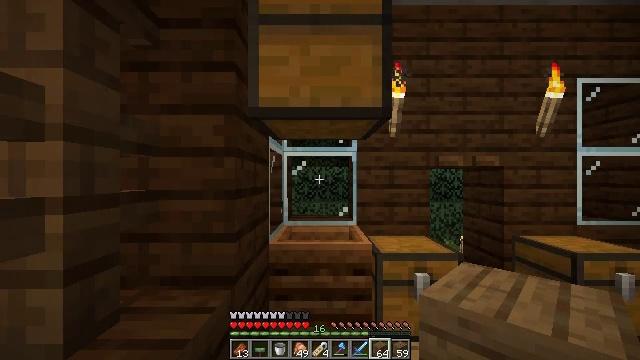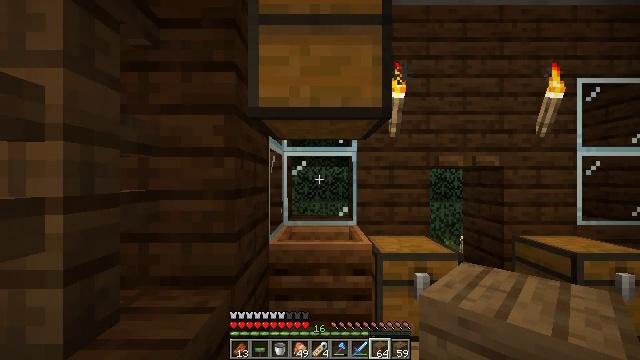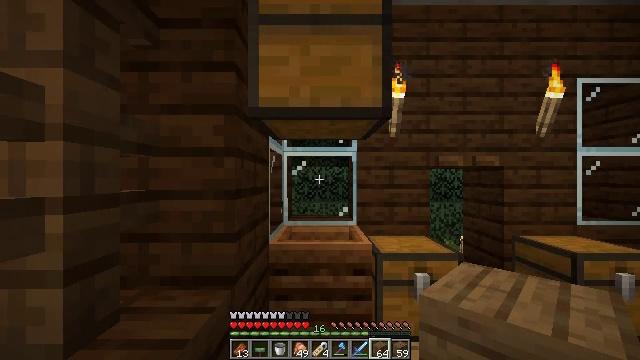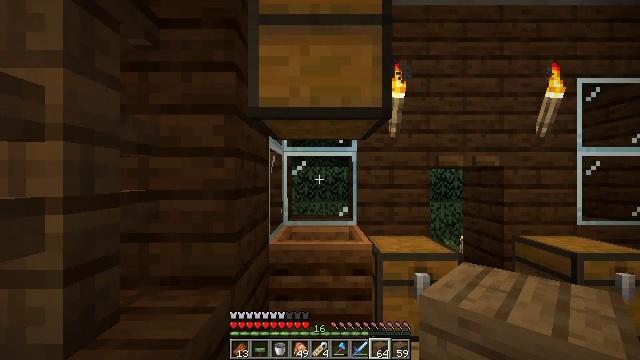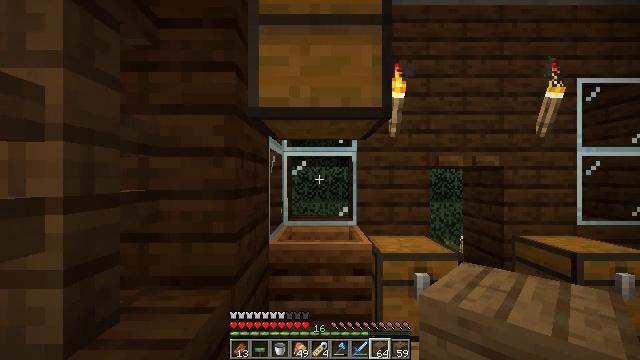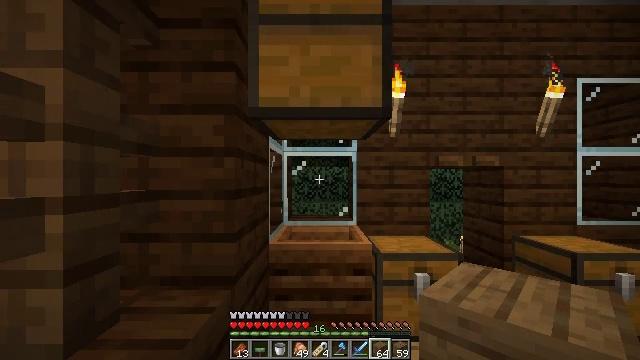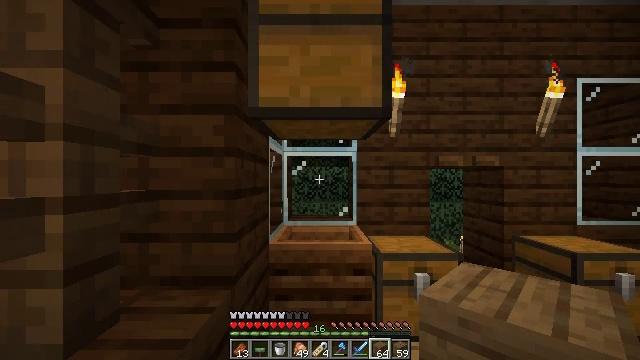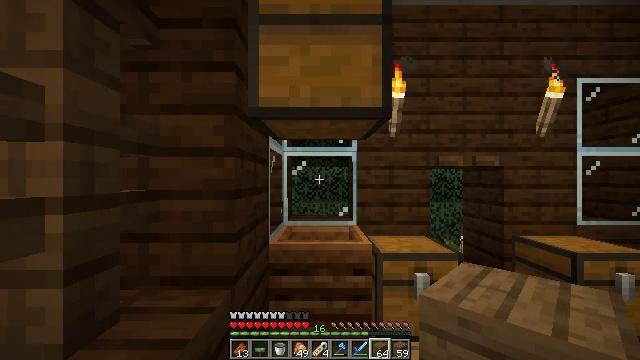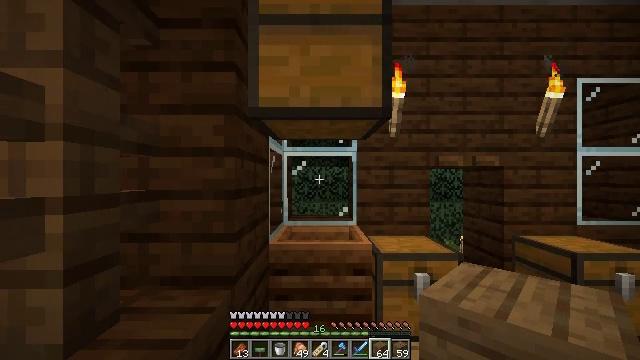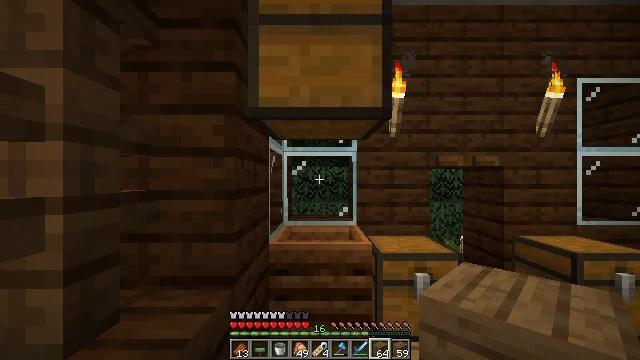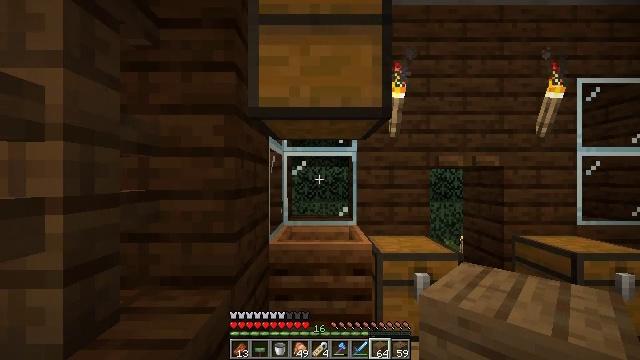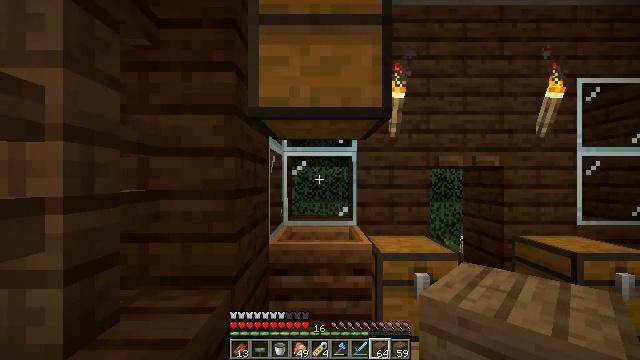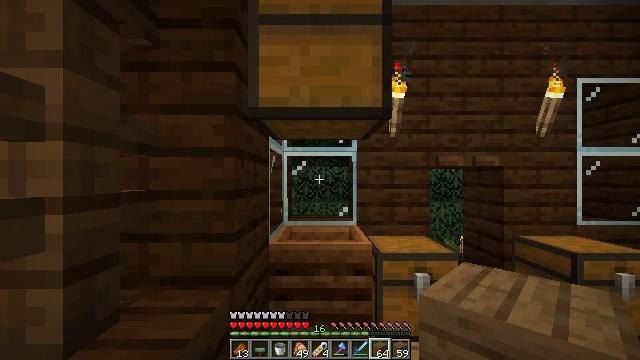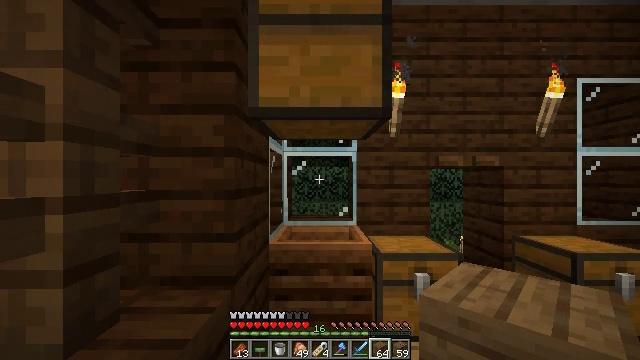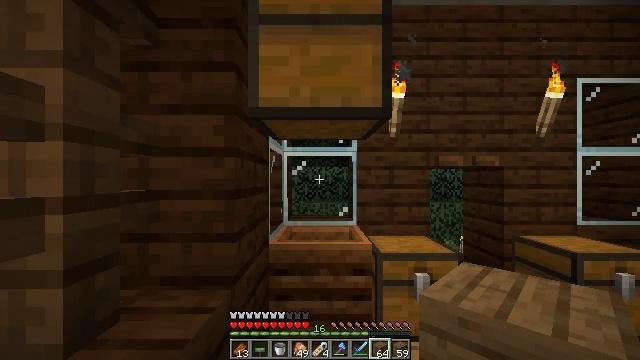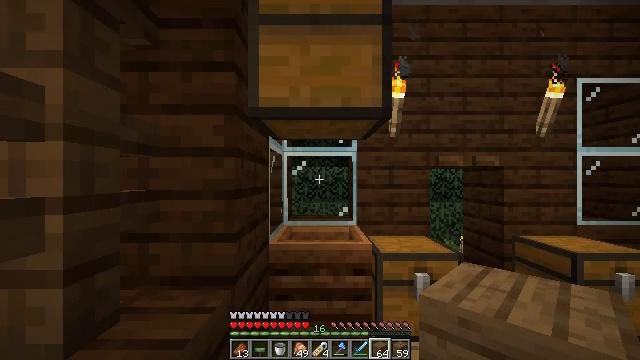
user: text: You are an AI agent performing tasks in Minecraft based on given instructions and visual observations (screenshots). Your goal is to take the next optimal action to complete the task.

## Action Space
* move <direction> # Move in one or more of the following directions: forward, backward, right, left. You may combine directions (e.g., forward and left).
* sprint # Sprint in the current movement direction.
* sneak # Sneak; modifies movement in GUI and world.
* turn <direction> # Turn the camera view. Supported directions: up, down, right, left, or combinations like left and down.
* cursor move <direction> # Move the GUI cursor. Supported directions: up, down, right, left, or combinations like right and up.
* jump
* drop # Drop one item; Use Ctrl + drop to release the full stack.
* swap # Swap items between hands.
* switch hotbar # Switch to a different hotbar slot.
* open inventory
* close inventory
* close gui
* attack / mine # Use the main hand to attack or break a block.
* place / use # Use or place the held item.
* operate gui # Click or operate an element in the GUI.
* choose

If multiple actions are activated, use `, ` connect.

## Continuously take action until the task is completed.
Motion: motion action
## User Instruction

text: Open the crafting table and craft a spruce pressure plate with spruce planks.
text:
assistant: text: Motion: no_op
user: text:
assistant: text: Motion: no_op
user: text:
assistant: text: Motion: no_op
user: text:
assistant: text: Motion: no_op
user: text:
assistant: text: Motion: no_op
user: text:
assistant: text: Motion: no_op
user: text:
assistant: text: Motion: no_op
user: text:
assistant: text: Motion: no_op
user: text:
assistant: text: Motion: no_op
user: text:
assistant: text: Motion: no_op
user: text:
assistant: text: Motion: no_op
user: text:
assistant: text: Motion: no_op
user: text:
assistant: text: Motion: no_op
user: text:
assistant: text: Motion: no_op
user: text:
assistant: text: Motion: no_op
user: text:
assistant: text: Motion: no_op
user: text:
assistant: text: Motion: no_op
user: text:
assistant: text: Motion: no_op
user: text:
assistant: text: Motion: no_op
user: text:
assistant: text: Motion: no_op
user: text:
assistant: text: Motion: no_op
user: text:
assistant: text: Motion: no_op
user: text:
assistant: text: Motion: no_op
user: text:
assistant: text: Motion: no_op
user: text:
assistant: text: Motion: no_op
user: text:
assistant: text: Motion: no_op
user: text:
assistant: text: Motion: no_op
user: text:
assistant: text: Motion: no_op
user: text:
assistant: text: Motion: no_op
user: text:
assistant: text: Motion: no_op